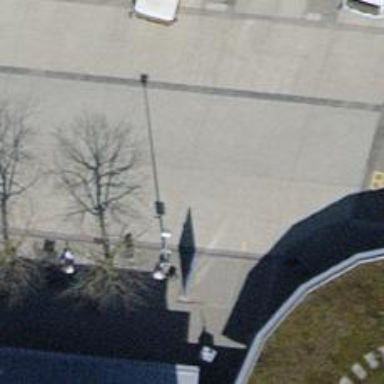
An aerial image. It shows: Bus station that also serves as public transport station.